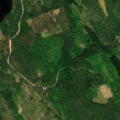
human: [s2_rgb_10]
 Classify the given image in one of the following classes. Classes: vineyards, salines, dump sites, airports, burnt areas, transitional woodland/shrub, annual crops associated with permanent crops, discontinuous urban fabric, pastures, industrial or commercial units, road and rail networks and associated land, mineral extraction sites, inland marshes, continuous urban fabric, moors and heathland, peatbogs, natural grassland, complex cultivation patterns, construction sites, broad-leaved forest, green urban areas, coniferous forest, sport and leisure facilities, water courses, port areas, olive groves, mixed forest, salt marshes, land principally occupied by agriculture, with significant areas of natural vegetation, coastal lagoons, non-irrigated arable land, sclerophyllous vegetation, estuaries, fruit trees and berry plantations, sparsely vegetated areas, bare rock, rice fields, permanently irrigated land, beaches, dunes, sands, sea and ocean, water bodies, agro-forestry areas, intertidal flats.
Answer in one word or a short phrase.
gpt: coniferous forest, mixed forest, transitional woodland/shrub